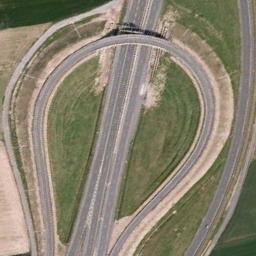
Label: overpass